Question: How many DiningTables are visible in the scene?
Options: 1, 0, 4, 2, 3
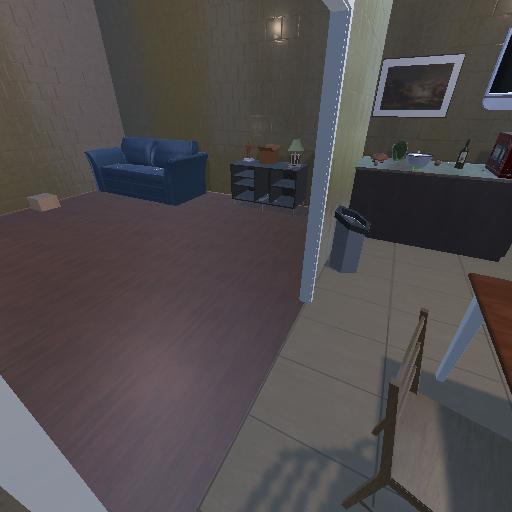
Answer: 1